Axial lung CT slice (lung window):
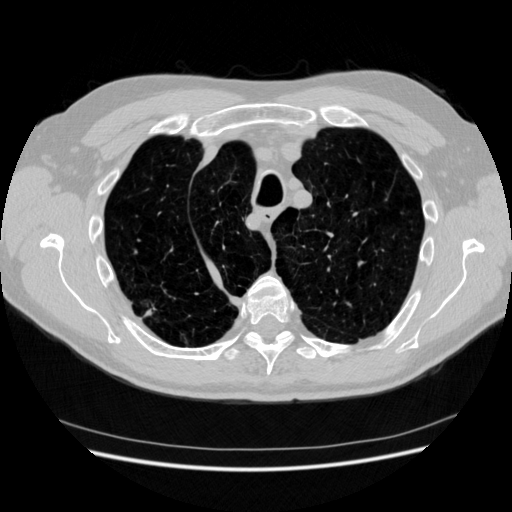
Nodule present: yes
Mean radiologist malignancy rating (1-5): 4.75